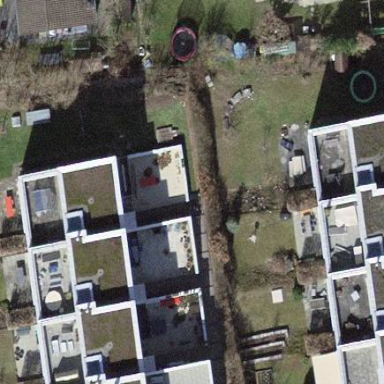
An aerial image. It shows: Residential building.